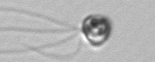
Label: flagellate_morphotype1